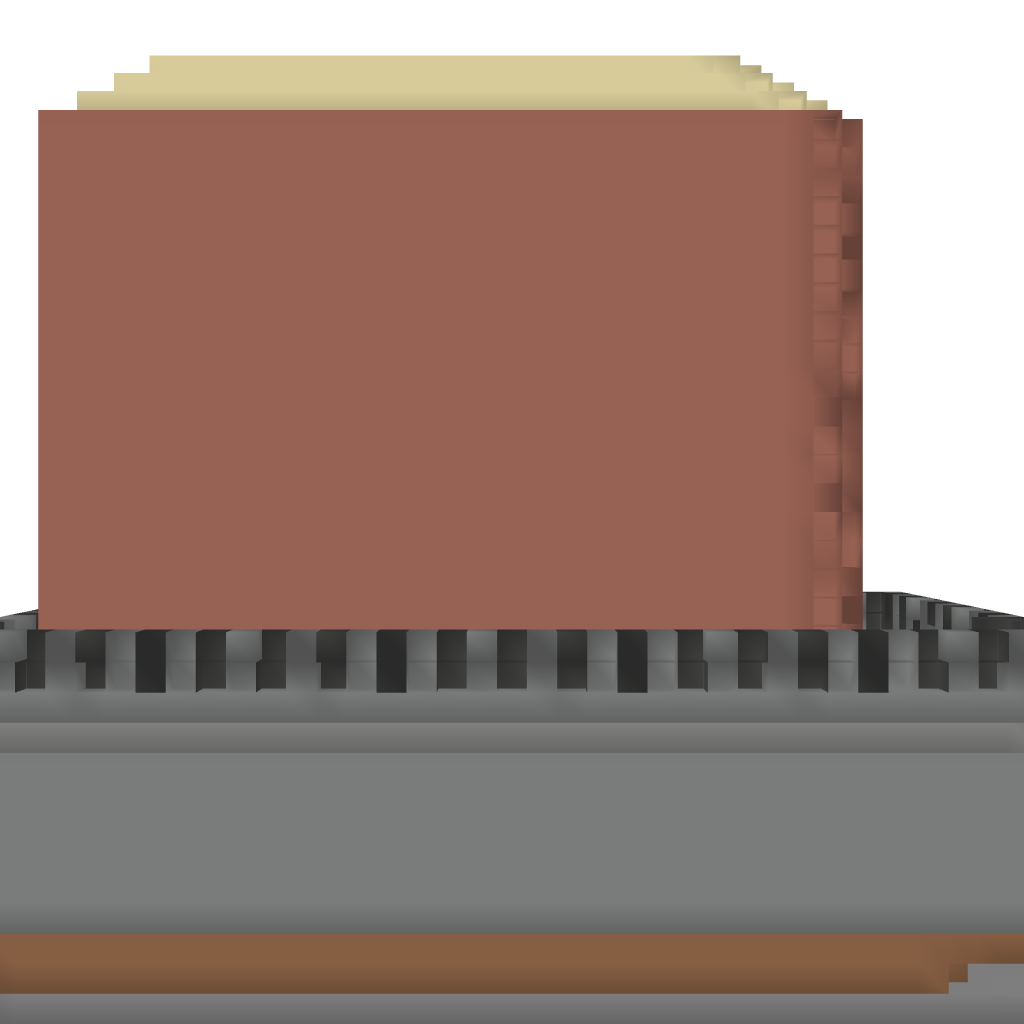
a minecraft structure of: Townhouse (Unfurnished) By campbellpop